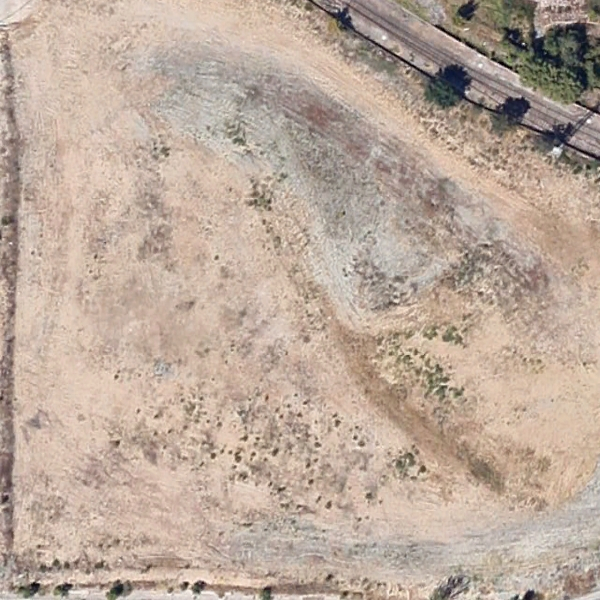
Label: BareLand